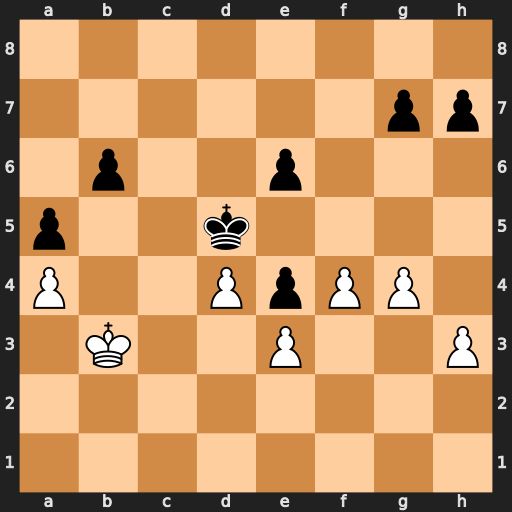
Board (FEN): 8/6pp/1p2p3/p2k4/P2PpPP1/1K2P2P/8/8
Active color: w
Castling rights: -
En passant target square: -
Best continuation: f5 exf5 gxf5 Kc6 Kc4